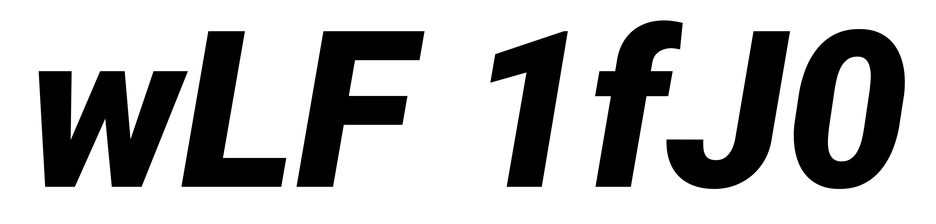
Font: Roboto-Italic_Black_Italic